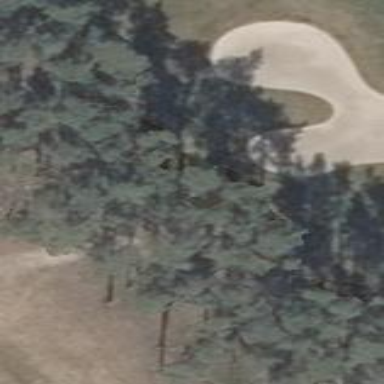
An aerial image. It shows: Sandy area is golf bunker.